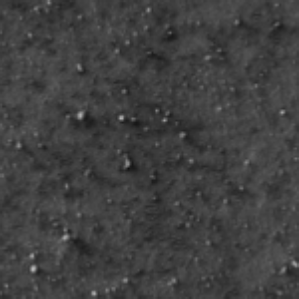
Label: frost